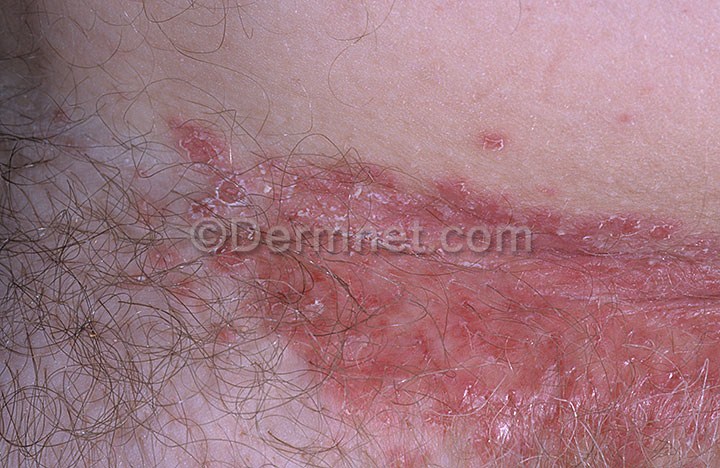
Disease: Tinea Ringworm Candidiasis and other Fungal Infections